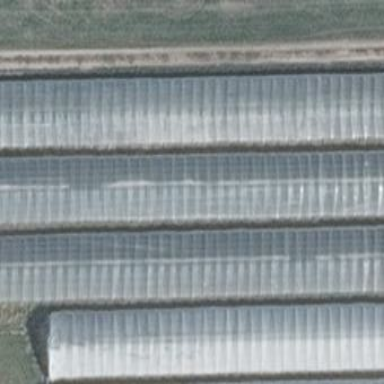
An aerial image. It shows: Greenhouse.